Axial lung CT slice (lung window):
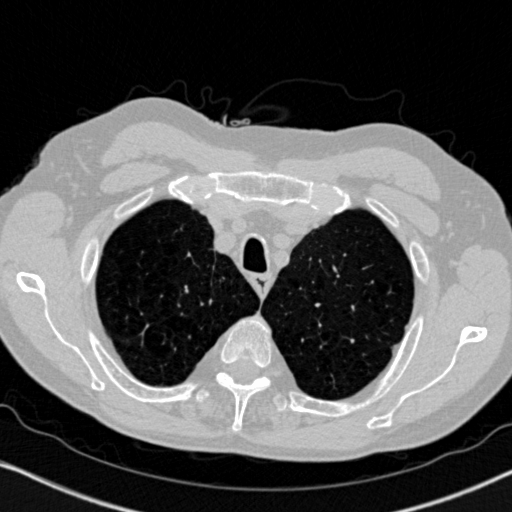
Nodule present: no